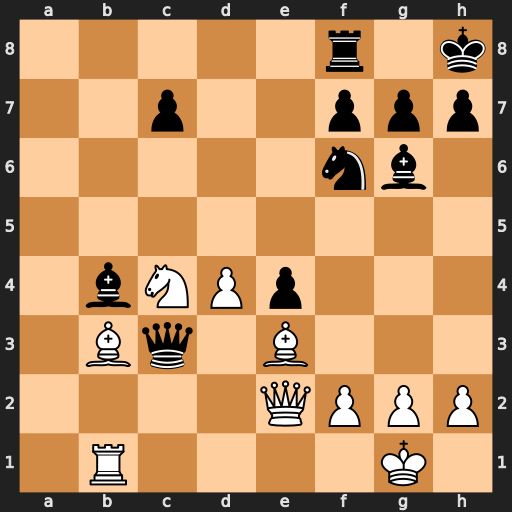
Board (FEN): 5r1k/2p2ppp/5nb1/8/1bNPp3/1Bq1B3/4QPPP/1R4K1
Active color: w
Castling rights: -
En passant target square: -
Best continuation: Bd2 Qxd4 Bxb4